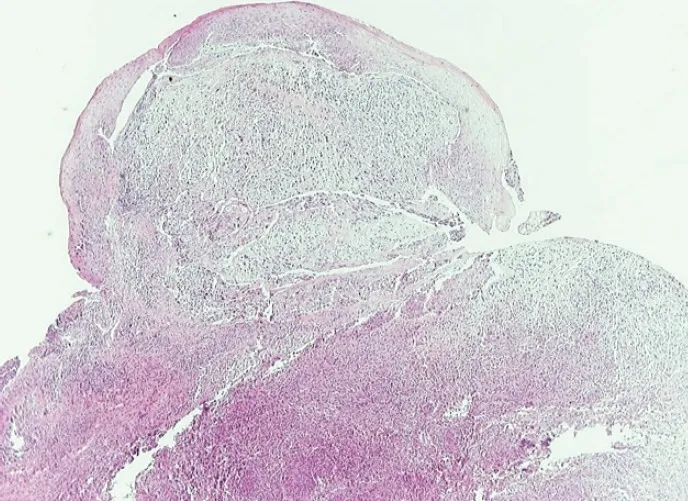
Low-power view of the mass shows two neoplastic populations (sarcomatoid and epithelial component) and the overlying dysplastic epithelium (H&E, X40).
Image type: pathology (h&e)